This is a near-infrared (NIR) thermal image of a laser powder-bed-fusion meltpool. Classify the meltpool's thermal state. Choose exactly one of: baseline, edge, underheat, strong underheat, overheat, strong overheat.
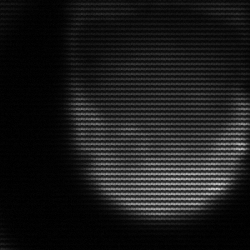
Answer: edge